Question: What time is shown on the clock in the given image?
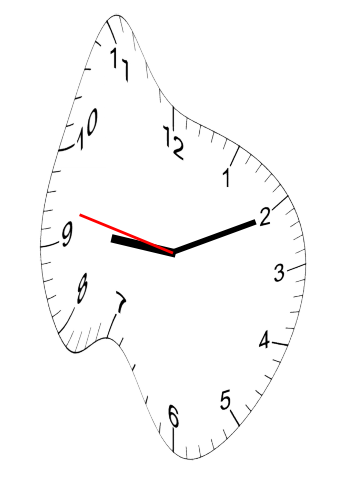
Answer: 09:10:47